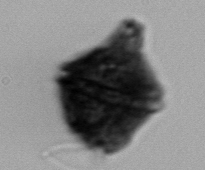
Label: Gonyaulax